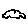
Label: car